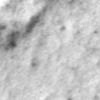
Label: no_change